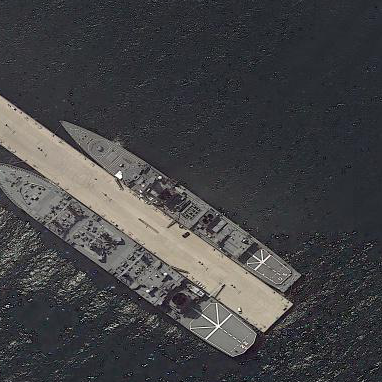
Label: cruiser